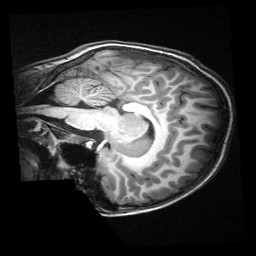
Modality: T1w
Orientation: sagittal
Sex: male